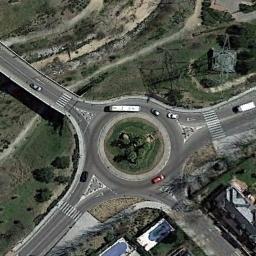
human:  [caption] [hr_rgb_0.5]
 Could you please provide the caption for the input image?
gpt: The roundabout connects four roads and one of the roads is an overpass .

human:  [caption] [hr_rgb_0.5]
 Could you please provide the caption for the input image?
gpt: The roundabout is on the grass next to buildings .

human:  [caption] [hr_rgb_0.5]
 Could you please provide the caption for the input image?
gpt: Several buildings of different shapes are beside the roundabout .

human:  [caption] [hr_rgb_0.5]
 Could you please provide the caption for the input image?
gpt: There are several vehicles on the road at the crossroads, Several buildings with swimming pools around the roundabout and some trees and a large lawn .

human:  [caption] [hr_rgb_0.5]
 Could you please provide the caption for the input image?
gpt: There are some buildings and green lawns beside the roundabout .